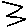
Label: zigzag